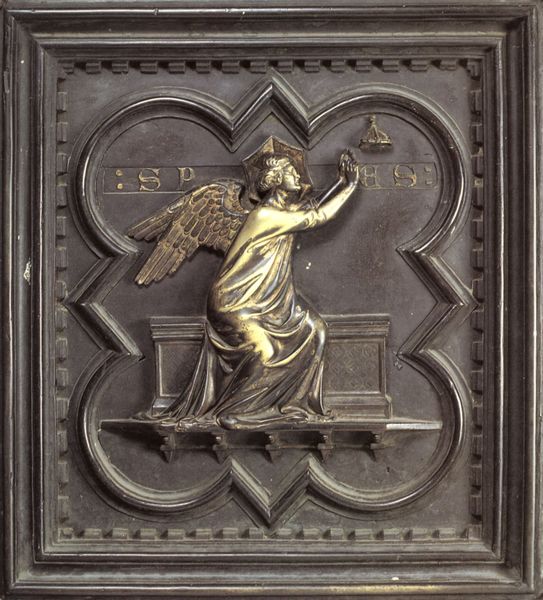
Titel: Südportal
Künstler: Andrea Pisano
Standort: Florenz, Baptisterium (EU - I - Toskana)
Schlagwörter: flügel, holz, schmuck, tür, ornament, rahmen, hände, feld, gold, krone, renaissance, engel, relief, schrift, bank, rand, glanz, verzierung, metall, bronze, messing, waage, rechteck, buchstaben, fliese, beten, altar, sarg, gotisch, florenz, fresko, erinnerung, betend, erzengel, quadrat, viereck, insignien, baptisterium, ghiberti, vierpass, pisano, mailand, donatello, presbyterium, bank#, 1300, hs, lorenzetti, sp